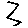
Label: zigzag